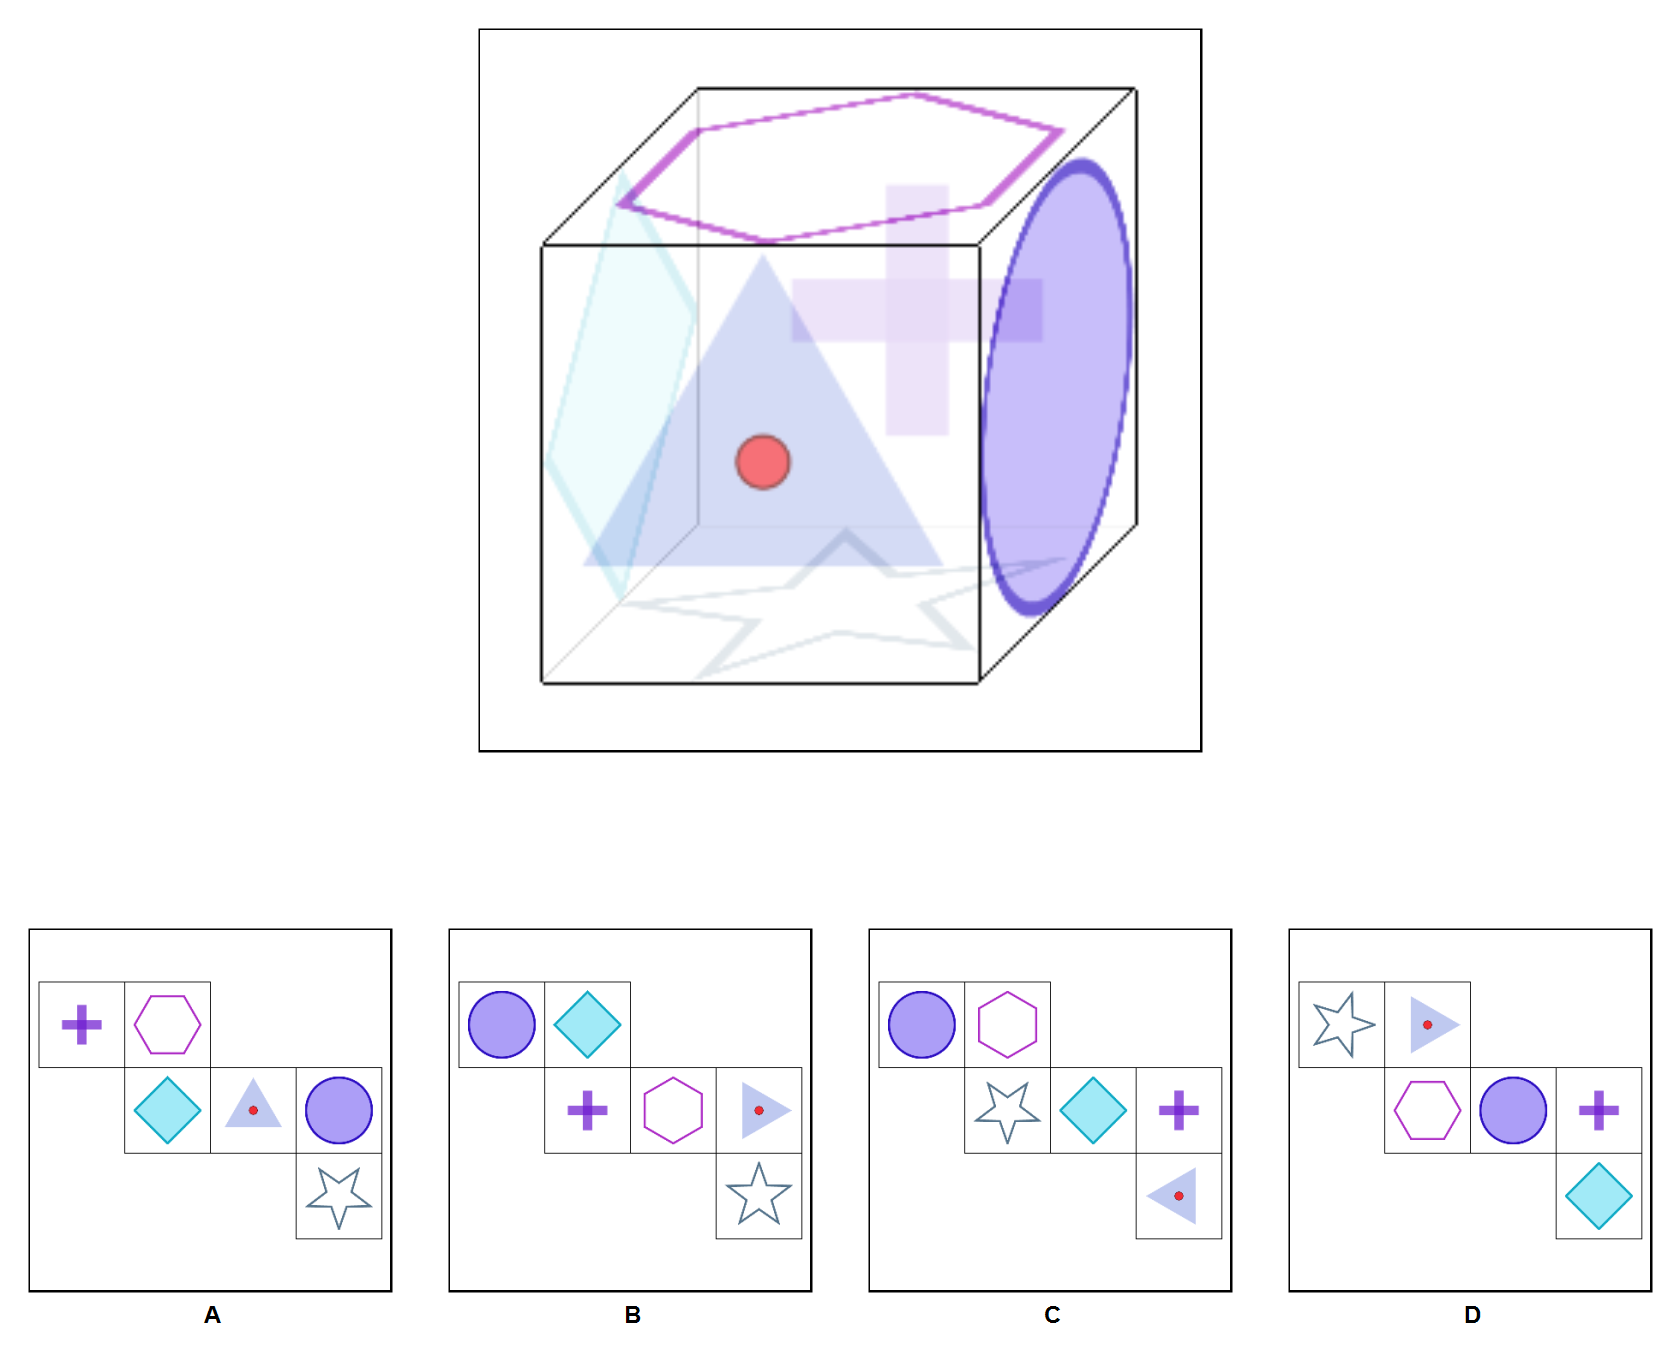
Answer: A